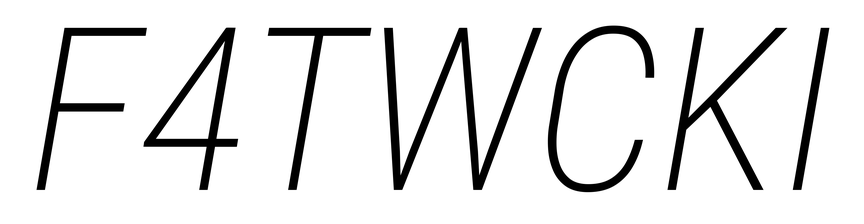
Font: Roboto-Italic_Condensed_ExtraLight_Italic